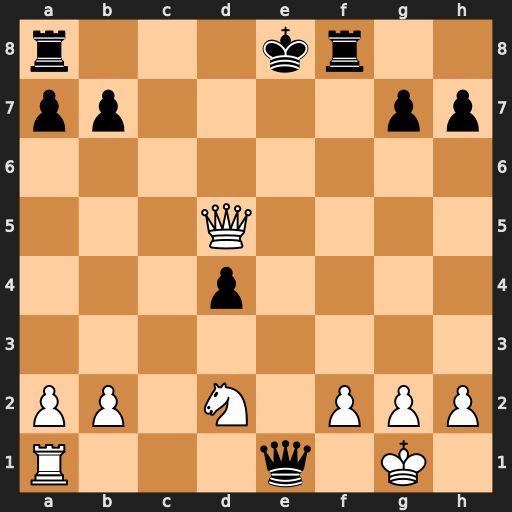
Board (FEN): r3kr2/pp4pp/8/3Q4/3p4/8/PP1N1PPP/R3q1K1
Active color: w
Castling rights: q
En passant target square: -
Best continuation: Rxe1#